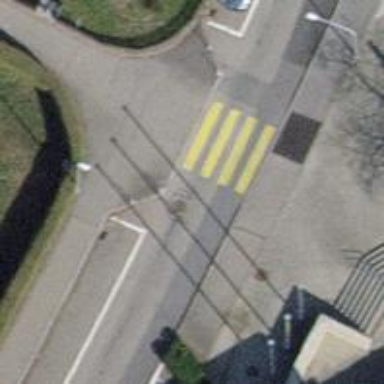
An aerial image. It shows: Uncontrolled zebra crossing with zebra markings.